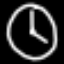
Label: clock